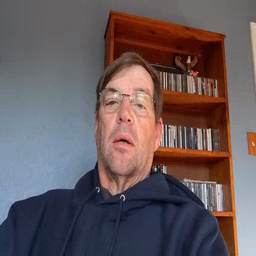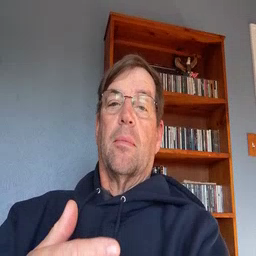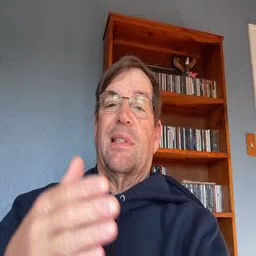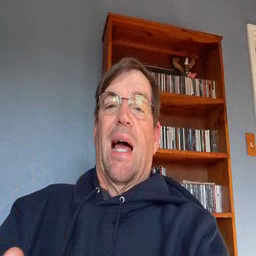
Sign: beside